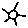
Label: sun